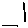
Label: line